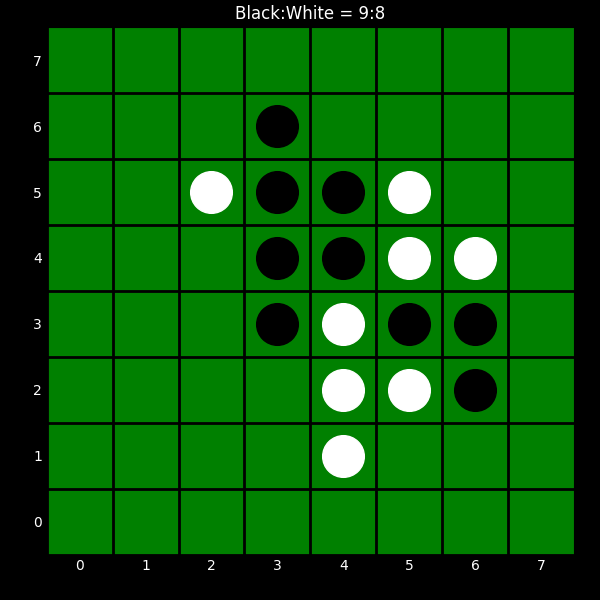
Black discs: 9
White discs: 8